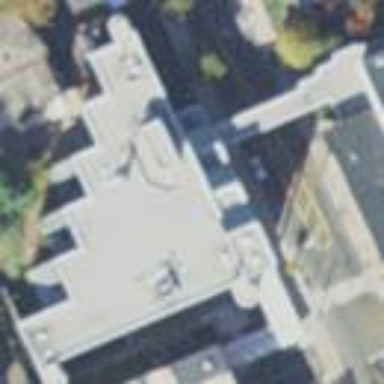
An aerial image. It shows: University building.